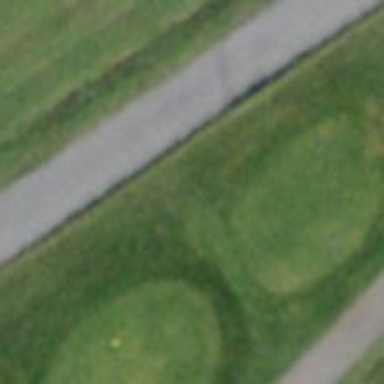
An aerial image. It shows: Golf tee on grassy land.